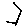
Label: hexagon